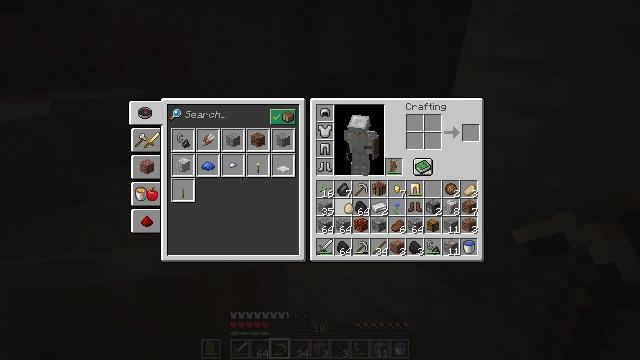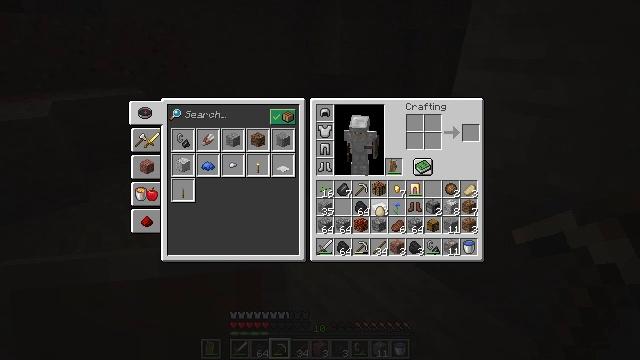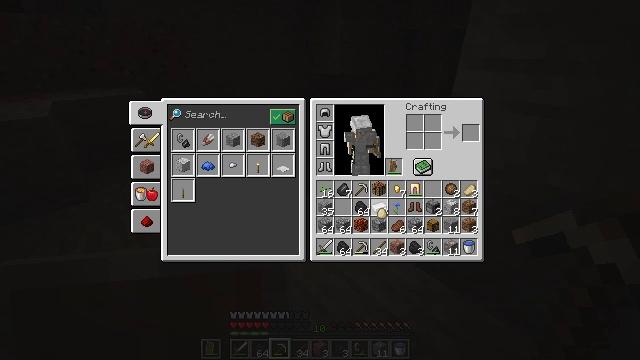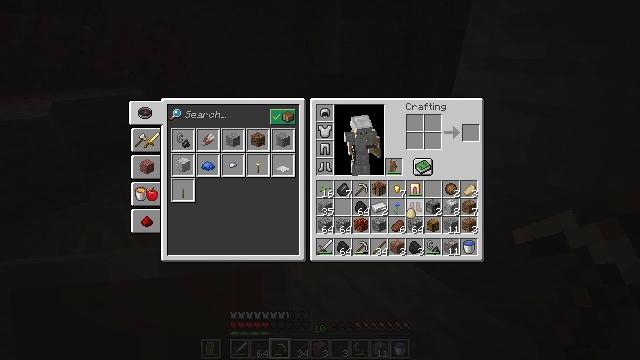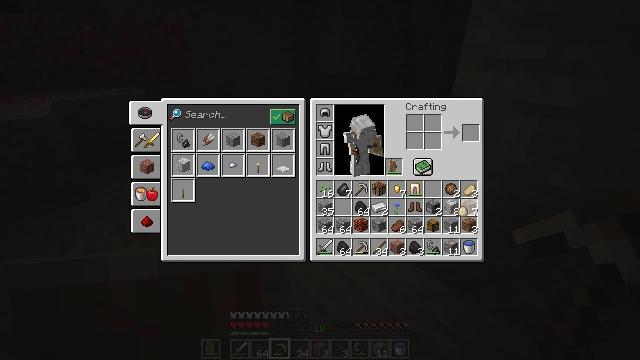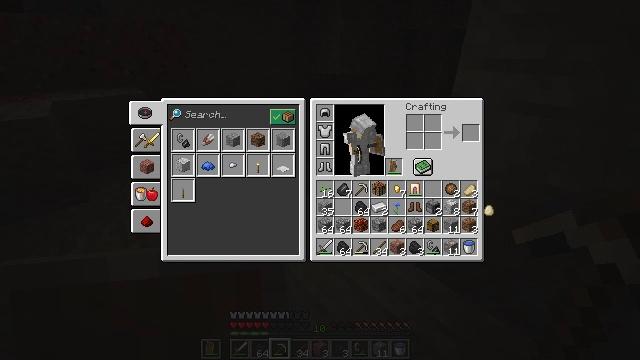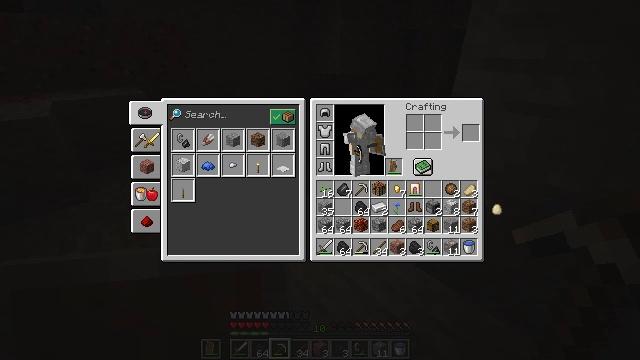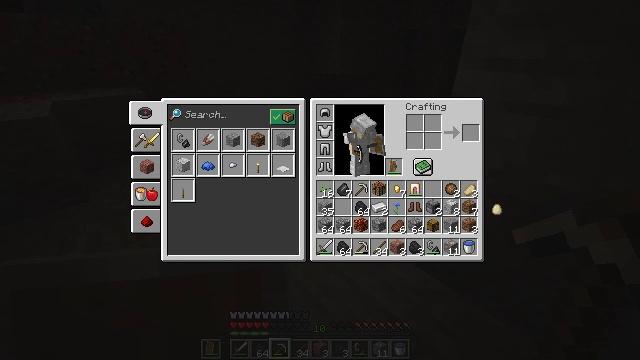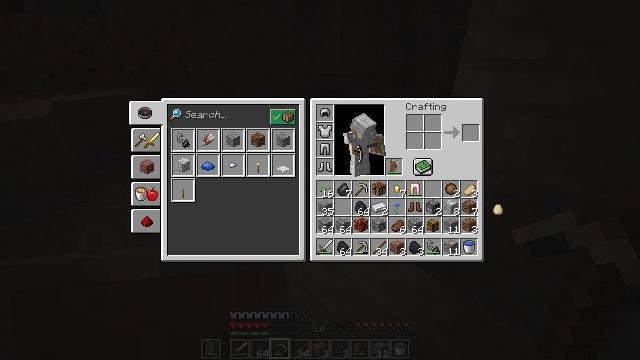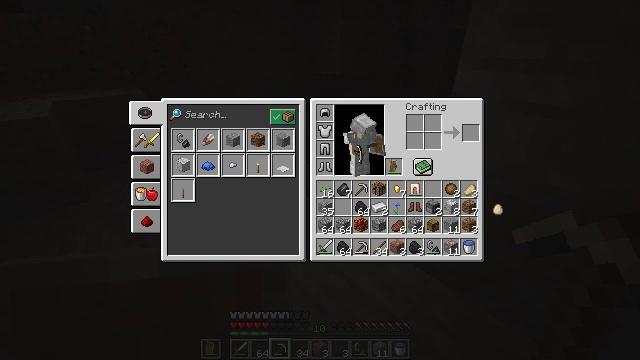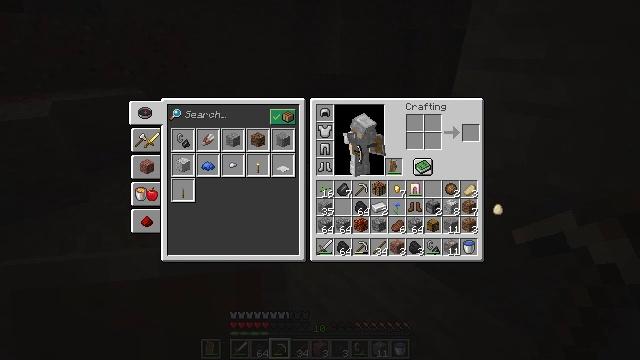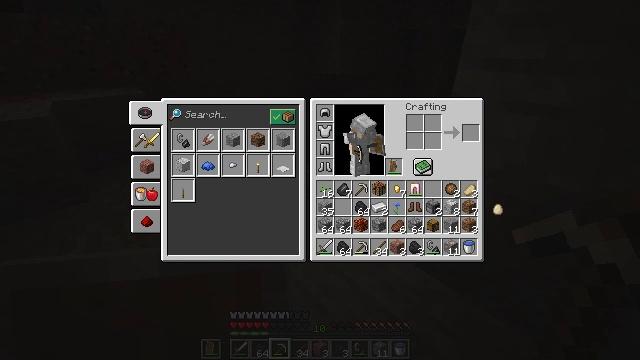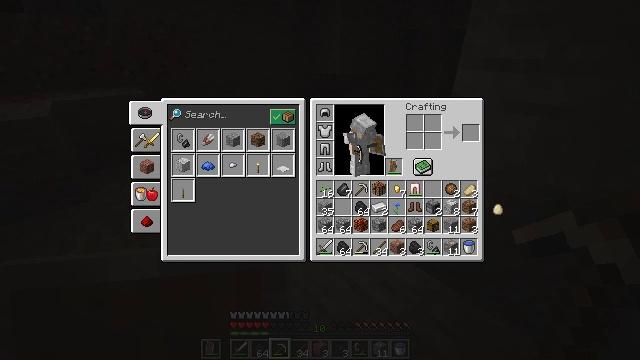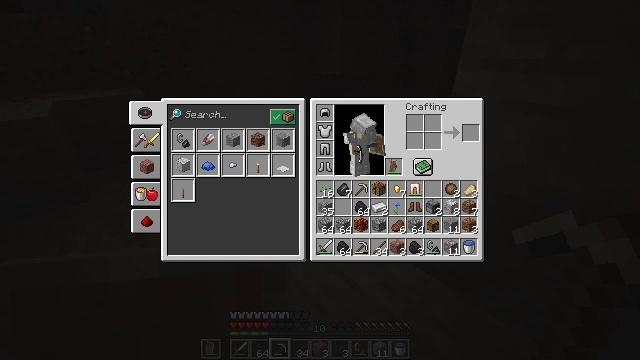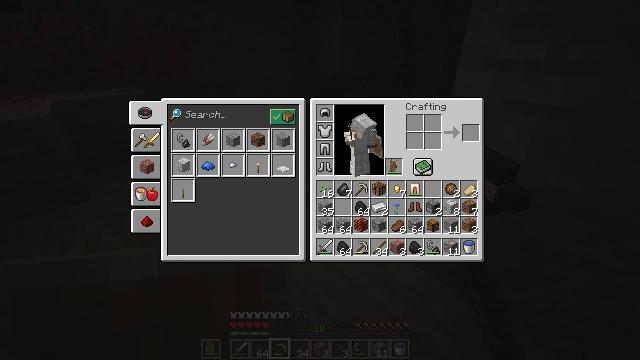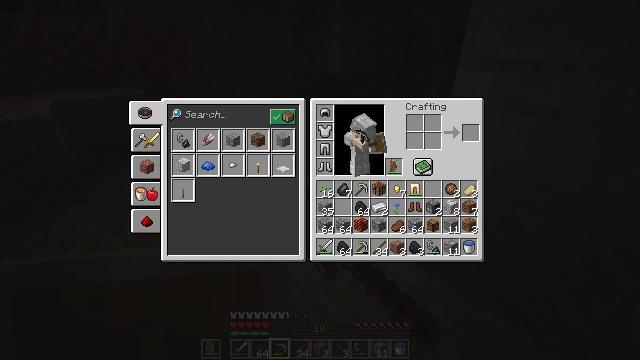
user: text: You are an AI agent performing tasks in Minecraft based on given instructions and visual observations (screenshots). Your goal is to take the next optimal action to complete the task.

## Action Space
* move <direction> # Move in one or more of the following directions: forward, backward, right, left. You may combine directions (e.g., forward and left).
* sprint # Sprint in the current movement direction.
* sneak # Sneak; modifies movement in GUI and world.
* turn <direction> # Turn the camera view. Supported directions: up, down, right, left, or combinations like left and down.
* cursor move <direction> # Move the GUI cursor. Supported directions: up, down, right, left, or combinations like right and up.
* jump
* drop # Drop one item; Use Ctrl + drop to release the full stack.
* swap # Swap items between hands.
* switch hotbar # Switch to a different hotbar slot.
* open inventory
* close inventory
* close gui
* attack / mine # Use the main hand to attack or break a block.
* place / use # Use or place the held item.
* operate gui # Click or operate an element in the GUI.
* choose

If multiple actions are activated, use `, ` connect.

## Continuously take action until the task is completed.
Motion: motion action
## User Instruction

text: Drop an egg.
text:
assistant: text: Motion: turn right
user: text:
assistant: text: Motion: no_op
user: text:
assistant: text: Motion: turn right
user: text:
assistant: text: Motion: turn right
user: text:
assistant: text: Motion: turn right
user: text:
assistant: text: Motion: turn right
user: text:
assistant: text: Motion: no_op
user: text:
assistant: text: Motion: no_op
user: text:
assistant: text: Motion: no_op
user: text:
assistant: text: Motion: attack / mine
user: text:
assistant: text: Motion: attack / mine
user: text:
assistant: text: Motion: attack / mine
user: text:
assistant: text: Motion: no_op
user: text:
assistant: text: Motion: no_op
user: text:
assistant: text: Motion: no_op
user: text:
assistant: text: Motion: turn left
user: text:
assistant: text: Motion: turn left
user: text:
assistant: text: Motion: turn left
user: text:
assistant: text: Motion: no_op